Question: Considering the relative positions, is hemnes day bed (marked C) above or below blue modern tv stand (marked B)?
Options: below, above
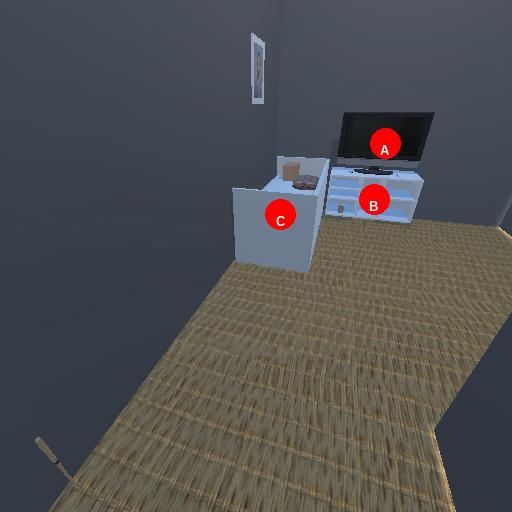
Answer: below